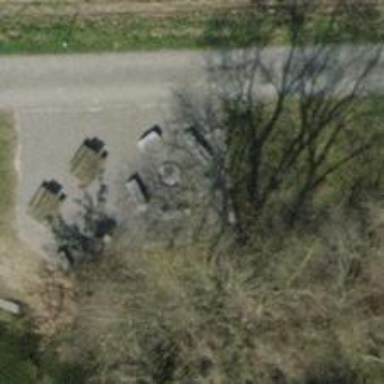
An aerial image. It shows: Bench for seating.